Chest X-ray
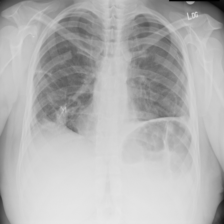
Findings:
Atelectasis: negative
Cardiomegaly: negative
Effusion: negative
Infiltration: negative
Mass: negative
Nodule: negative
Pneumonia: negative
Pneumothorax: positive
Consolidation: negative
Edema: negative
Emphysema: negative
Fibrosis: negative
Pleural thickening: negative
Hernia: negative